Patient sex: F
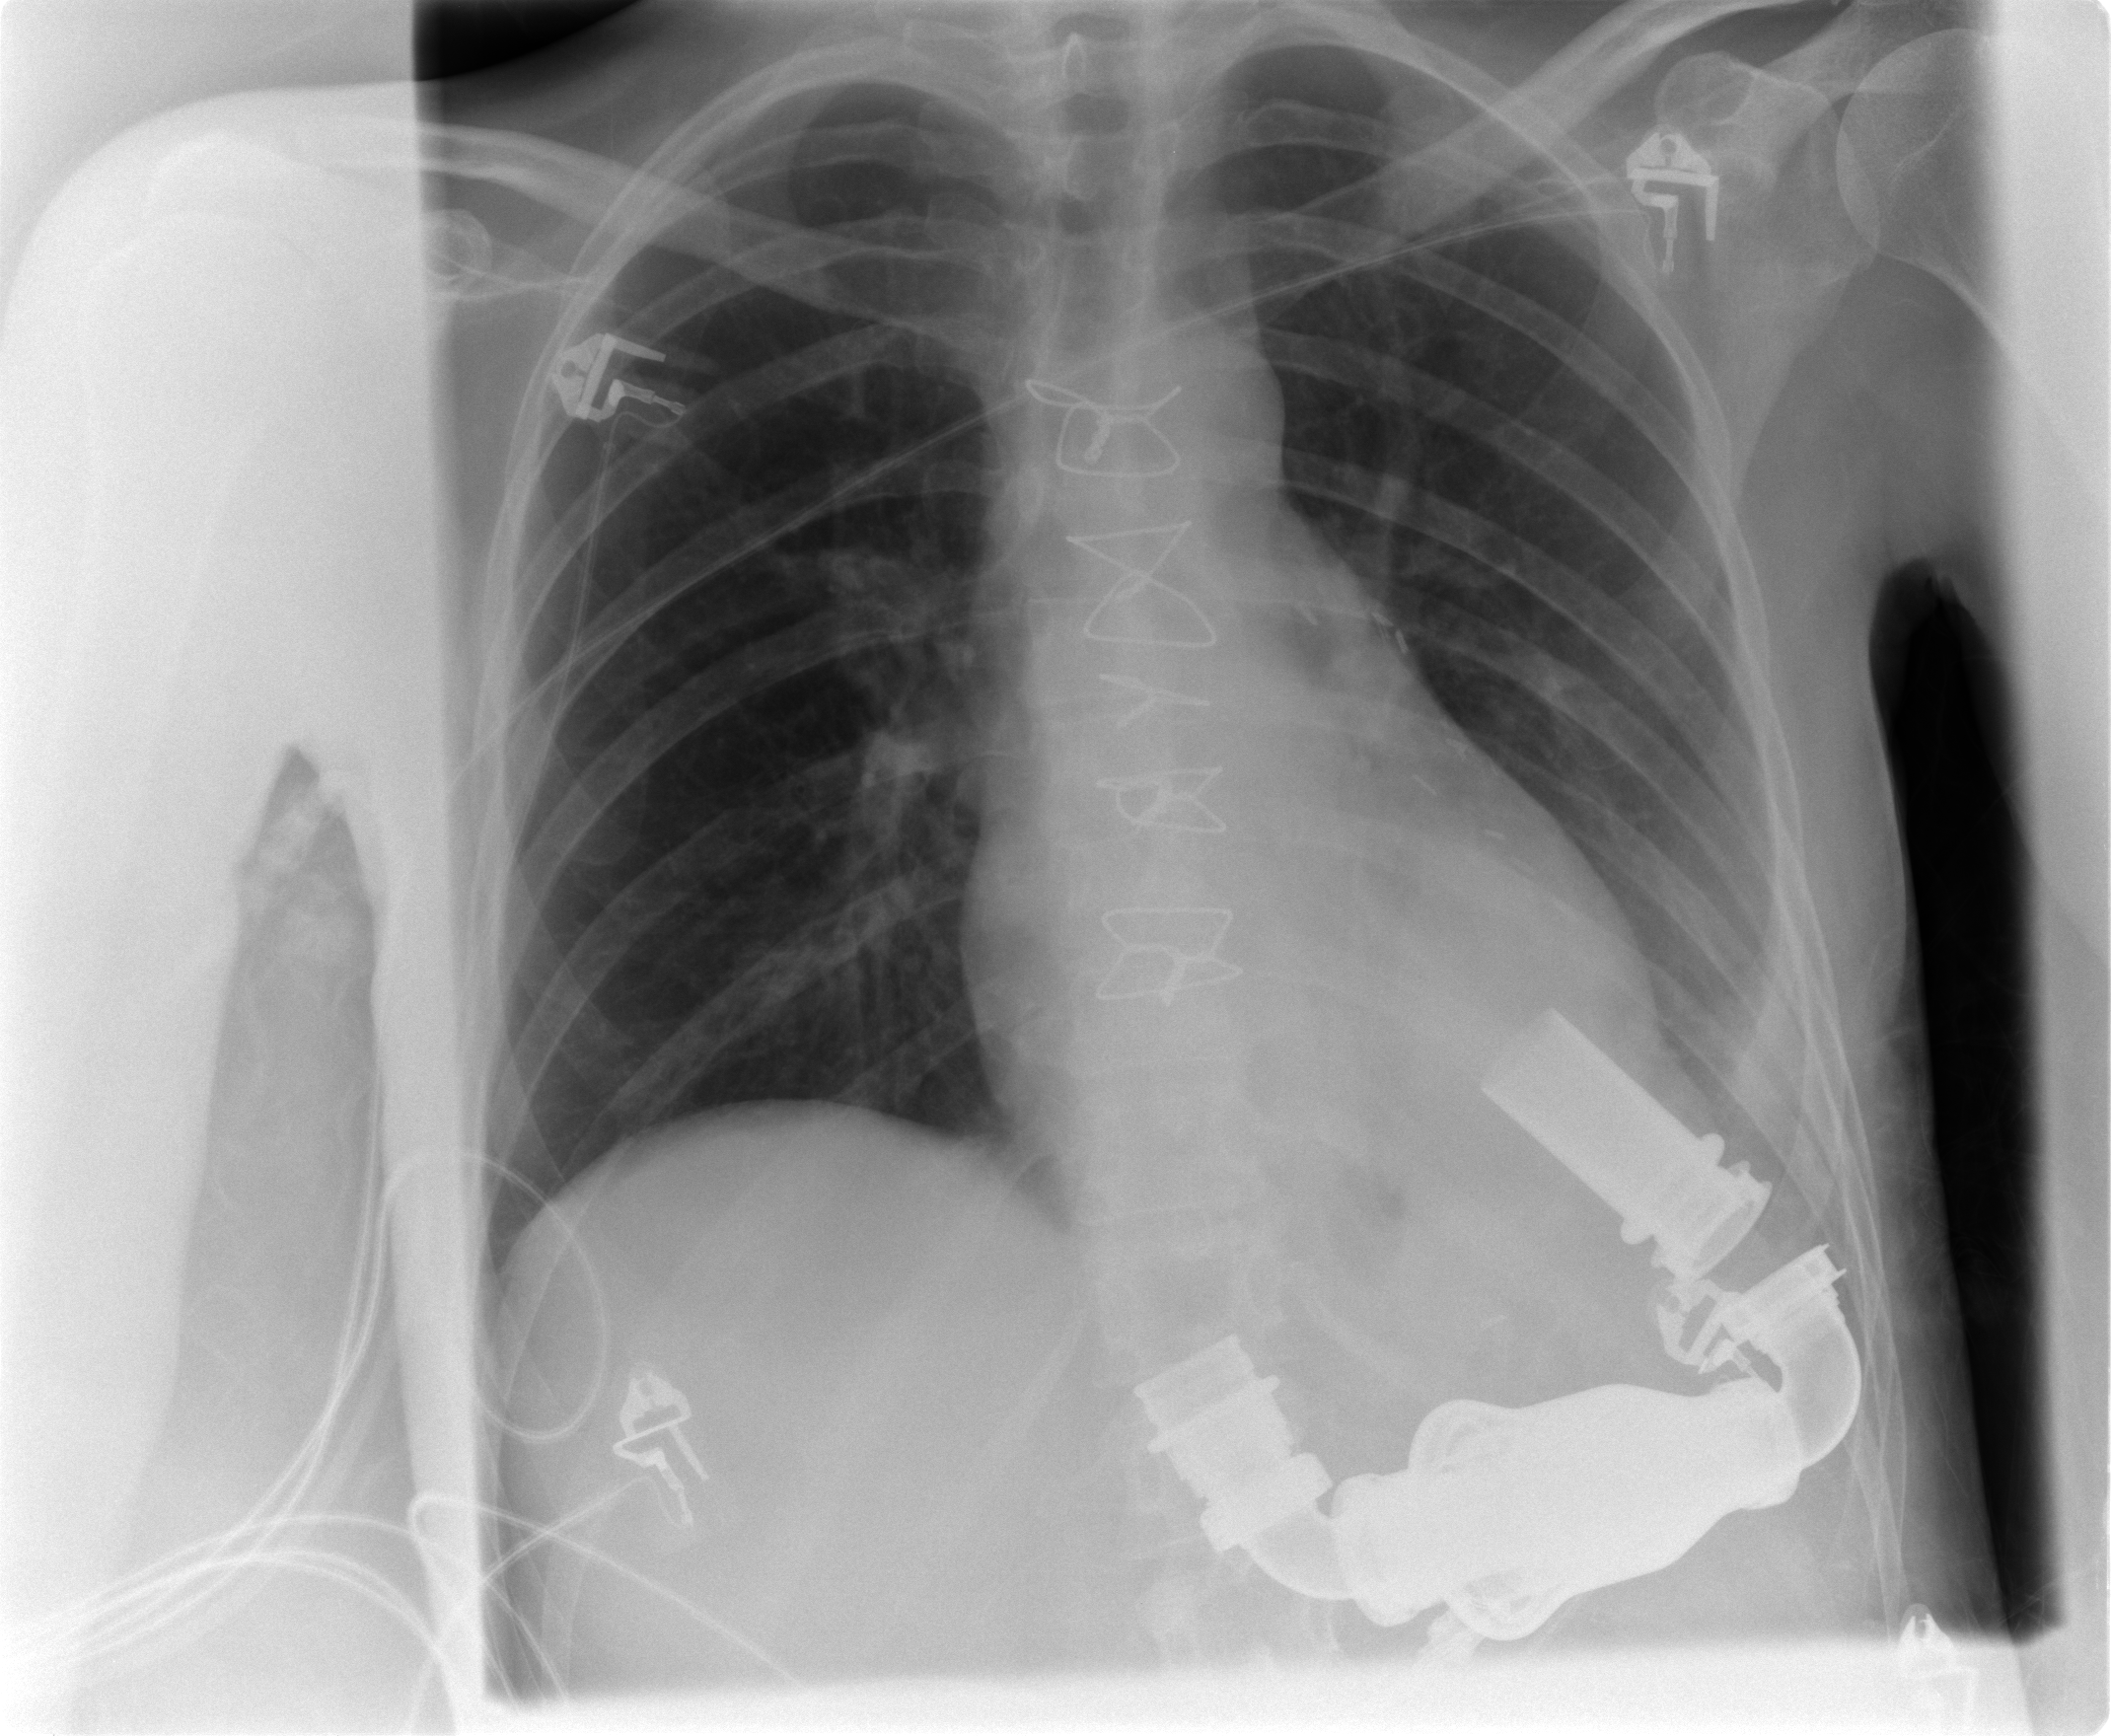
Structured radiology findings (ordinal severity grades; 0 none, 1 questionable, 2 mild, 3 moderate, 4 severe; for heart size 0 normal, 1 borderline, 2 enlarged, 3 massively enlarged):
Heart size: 0
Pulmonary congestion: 0
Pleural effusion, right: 0
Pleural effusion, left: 1
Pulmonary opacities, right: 0
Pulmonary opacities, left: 0
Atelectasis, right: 0
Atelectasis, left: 0